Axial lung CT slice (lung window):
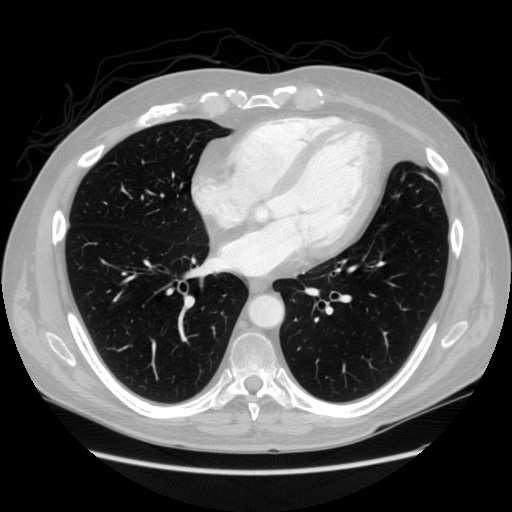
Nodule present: no